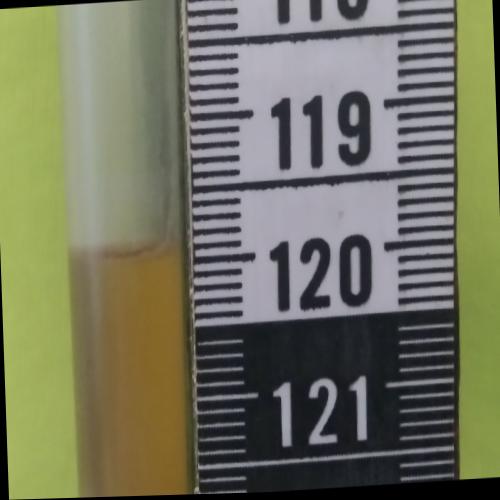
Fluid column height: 119.9 cm